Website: home-depot
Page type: delivery-shipping
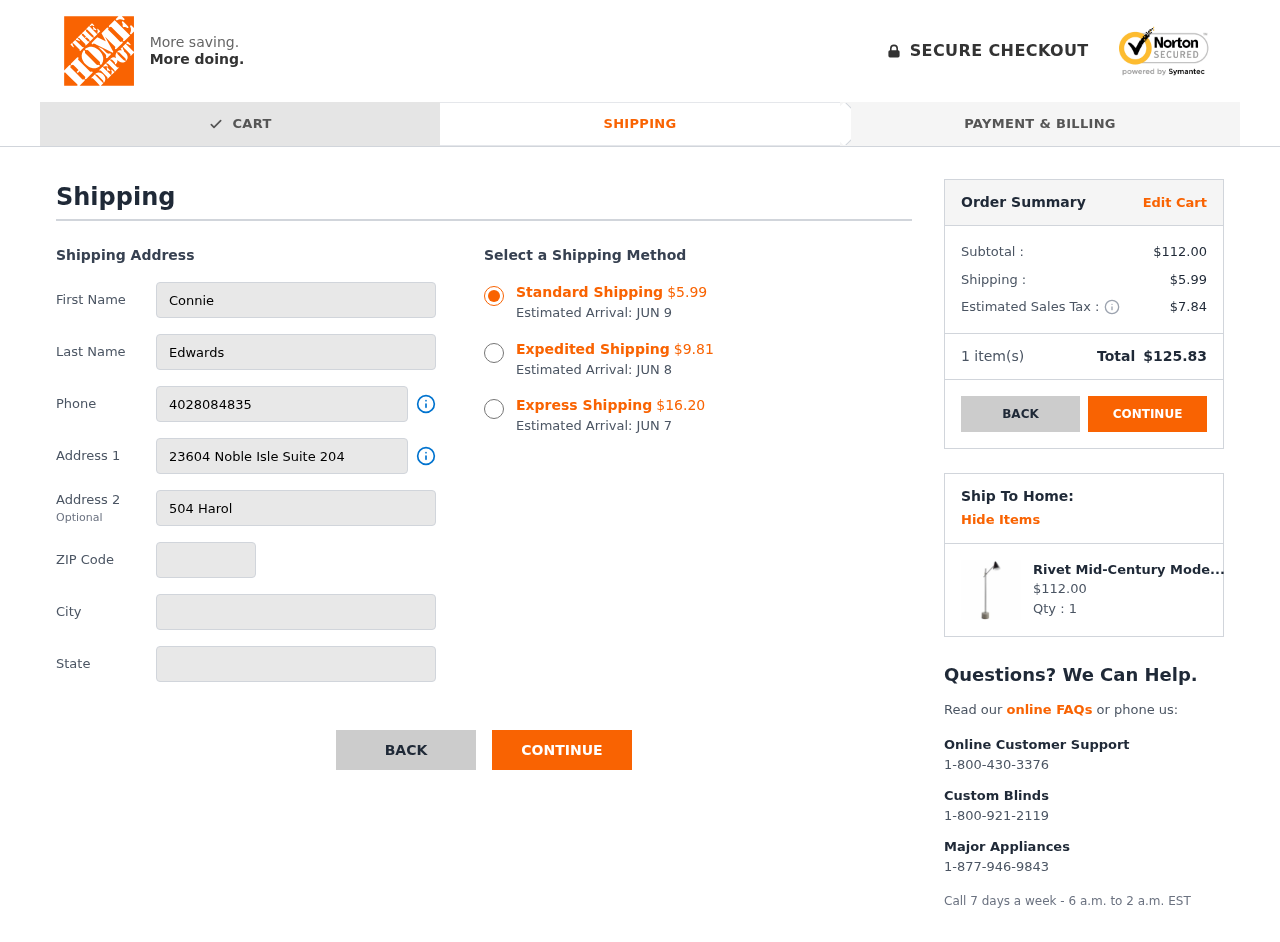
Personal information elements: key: PII_CITY
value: Sabrinaton
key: PII_FIRSTNAME
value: Connie
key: PII_LASTNAME
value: Edwards
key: PII_PHONE
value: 4028084835
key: PII_POSTCODE
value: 82981
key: PII_STATE
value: Nevada
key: PII_STREET
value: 23604 Noble Isle Suite 204
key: PII_STREET2
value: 504 Harold Curve
Product elements: key: PRODUCT1_NAME
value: Rivet Mid-Century Modern Steel Floor Lamp With Cone Shade And Light Bulb - 9.5 x 19 x 57 Inches, Mat
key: PRODUCT1_PRICE
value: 112
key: PRODUCT1_QUANTITY
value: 1
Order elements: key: ORDER_SHIPPING_COST_STANDARD
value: $5.99
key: ORDER_DELIVERY_DATE
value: JUN 9
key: ORDER_SHIPPING_COST_EXPEDITED
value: $9.81
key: ORDER_DELIVERY_DATE_EXPEDITED
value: JUN 8
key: ORDER_SHIPPING_COST_EXPRESS
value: $16.20
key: ORDER_DELIVERY_DATE_EXPRESS
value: JUN 7
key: ORDER_SUBTOTAL
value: $112.00
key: ORDER_SHIPPING_COST
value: $5.99
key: ORDER_TAX
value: $7.84
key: ORDER_NUM_ITEMS
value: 1
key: ORDER_TOTAL
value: $125.83